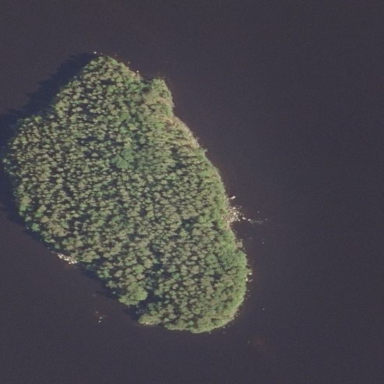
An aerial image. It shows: Islet.